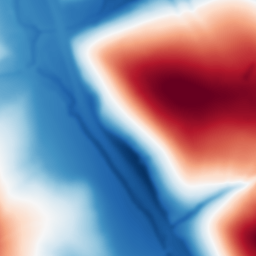
Category: multiscale
Decomposition family: dog_multiscale
Decomposition parameters: sigma_ratio: 2
n_scales: 6
base_sigma: 2
Upsampling method: edge_directed
Upsampling parameters: scale: 4
Upsampling scale: 4